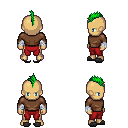
a pixel art fantasy rpg character, male body template, human, tanned skin, brown long-sleeve shirt, red pants, green mohawk hairstyle, white cloth bandages, gray slippers, four views (front, back, left, right), 2x2 character sprite sheet, small pixel art, hard edges, no anti-aliasing